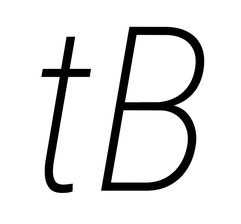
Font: Roboto-Italic_Condensed_ExtraLight_Italic